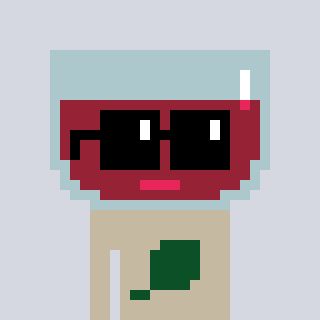
a pixel art character with square black sunglasses, a wine-shaped head and a bege-colored body on a cool background